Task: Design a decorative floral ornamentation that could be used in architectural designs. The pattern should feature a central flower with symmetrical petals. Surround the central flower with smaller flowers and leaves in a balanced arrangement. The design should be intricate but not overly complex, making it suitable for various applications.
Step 555:
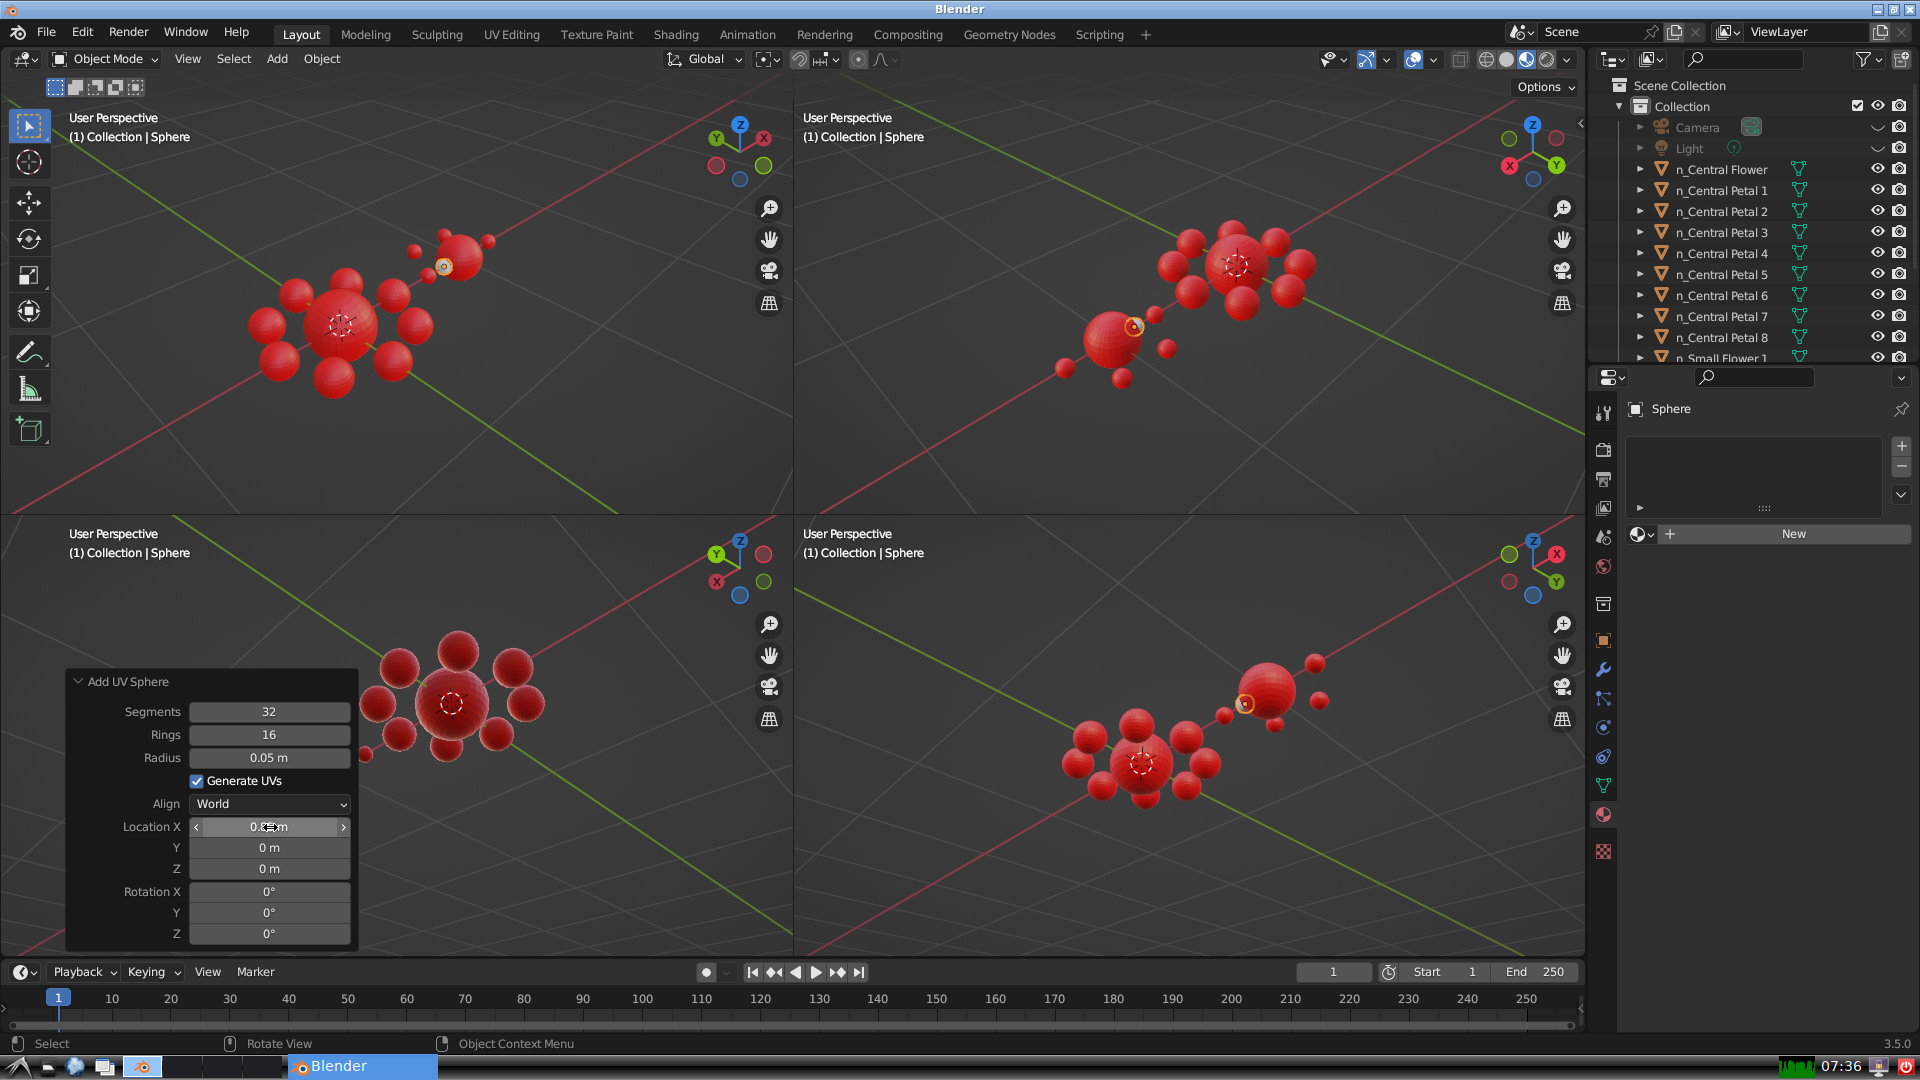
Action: {"mouse_move": [270, 849]}